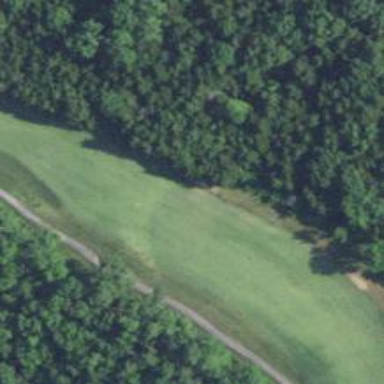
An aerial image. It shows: View of golf hole.